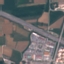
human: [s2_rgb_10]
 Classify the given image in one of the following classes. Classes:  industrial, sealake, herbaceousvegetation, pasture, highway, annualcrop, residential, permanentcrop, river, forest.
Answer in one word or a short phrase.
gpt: Highway